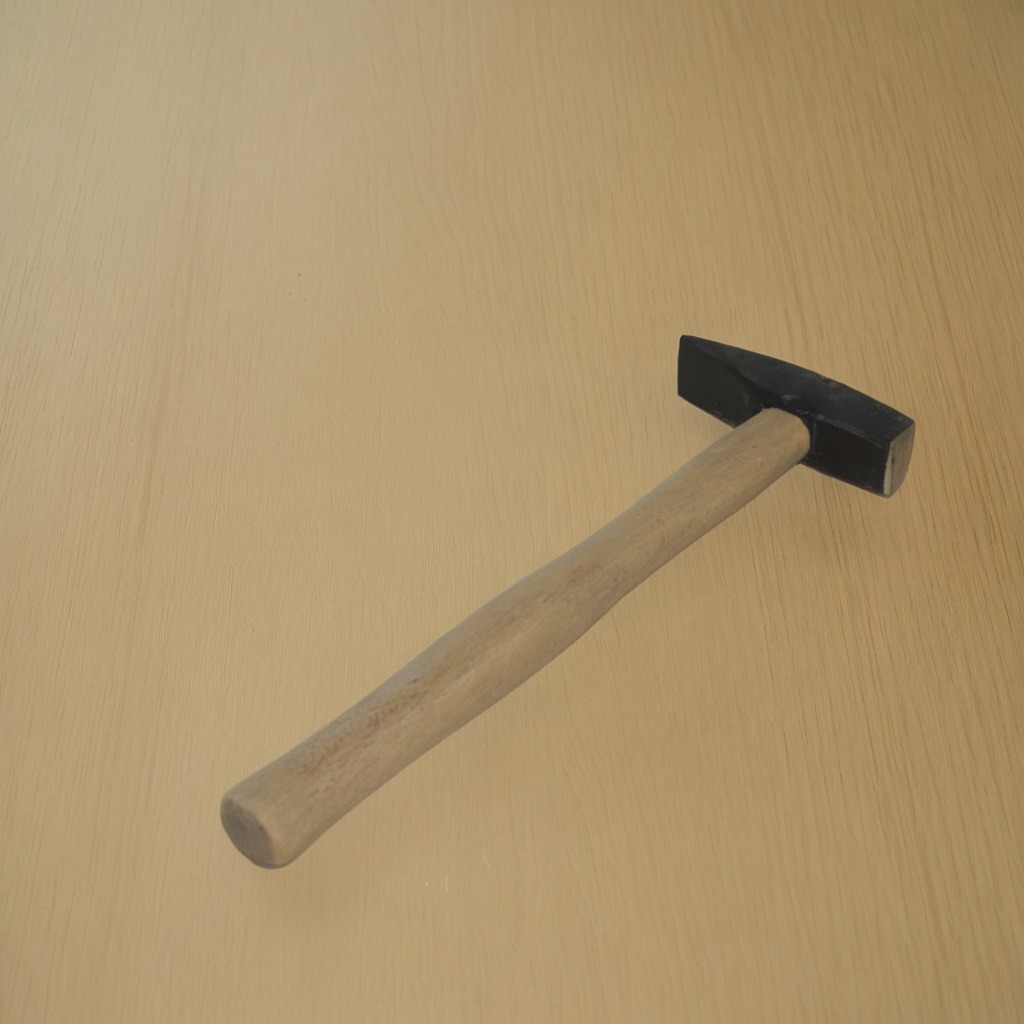
A hammer lying on a plywood surface in a paint workshop lit by afternoon window light.